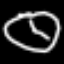
Label: clock